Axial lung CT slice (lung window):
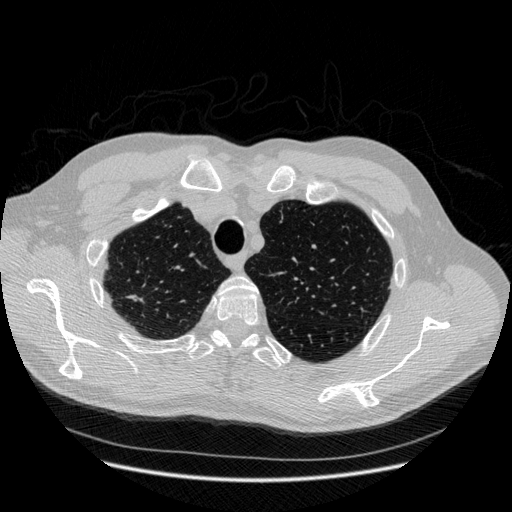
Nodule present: no